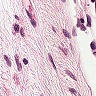
Metastatic tissue present: no